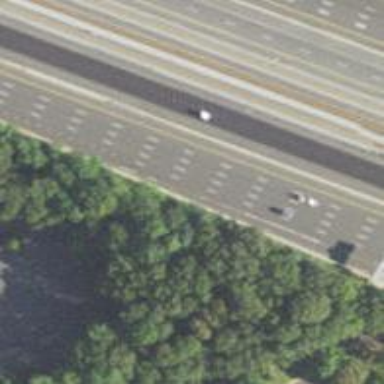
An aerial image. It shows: Asphalt motorway.